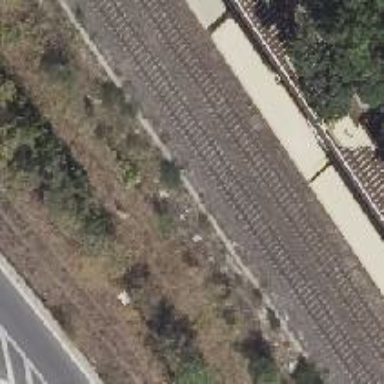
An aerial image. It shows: Railway milestone.